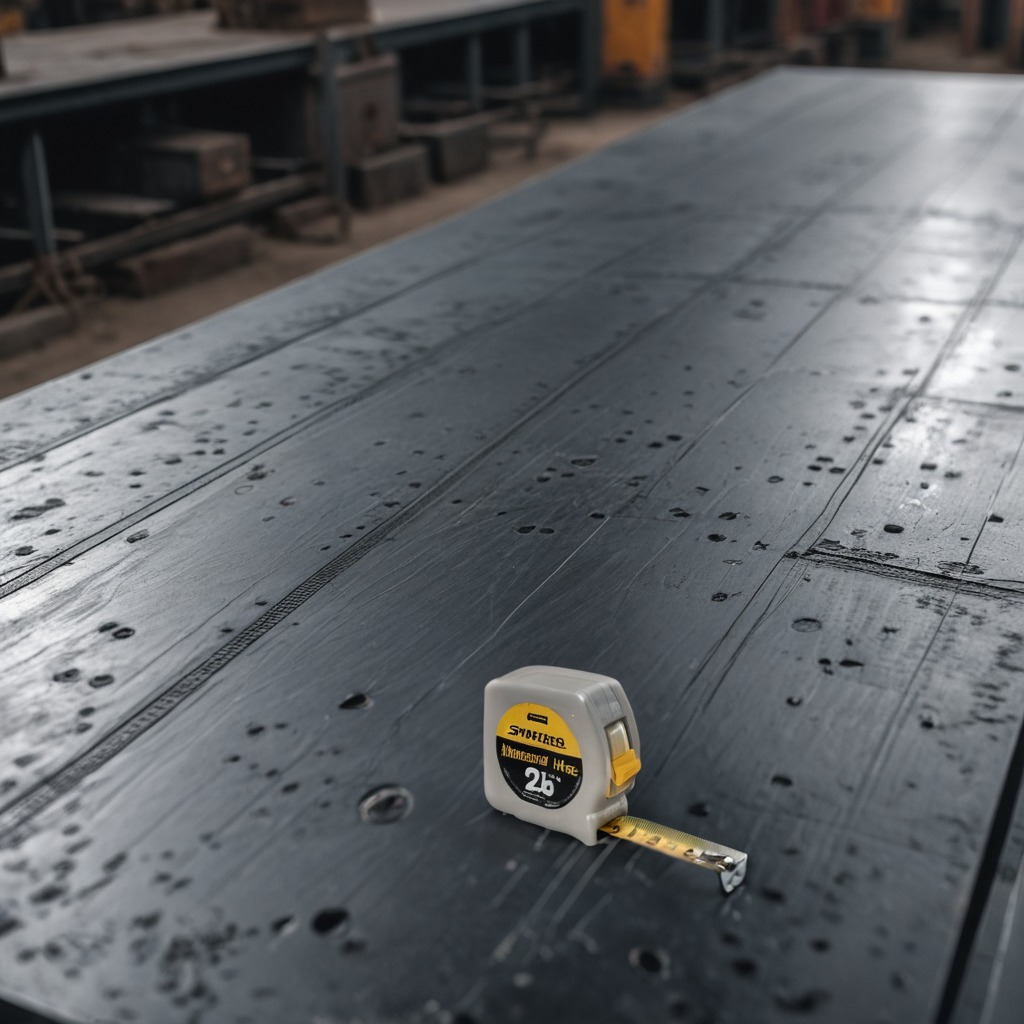
A measuring tape lies on a cold steel table in a mining workshop.